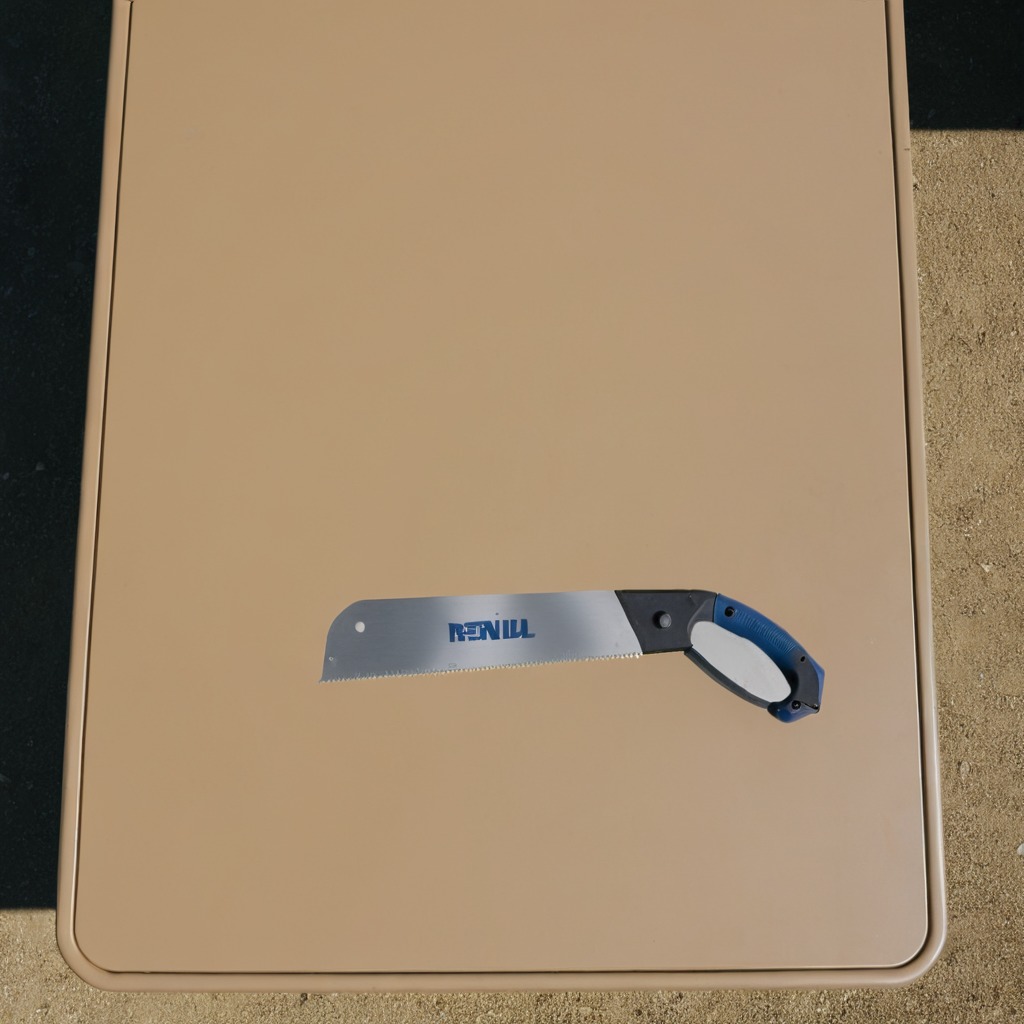
A metal saw is lying on a clean utility table in a temporary outdoor tool station.